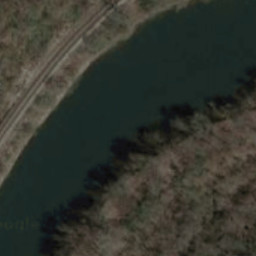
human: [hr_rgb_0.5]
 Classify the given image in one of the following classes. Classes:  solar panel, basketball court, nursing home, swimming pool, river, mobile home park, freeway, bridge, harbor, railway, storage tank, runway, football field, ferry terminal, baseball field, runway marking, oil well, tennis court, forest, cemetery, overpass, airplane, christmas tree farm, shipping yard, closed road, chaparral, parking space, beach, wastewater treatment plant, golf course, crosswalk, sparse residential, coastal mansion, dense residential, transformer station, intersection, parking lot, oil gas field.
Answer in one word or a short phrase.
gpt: river